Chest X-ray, PA view. Patient: 44 years old, sex F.
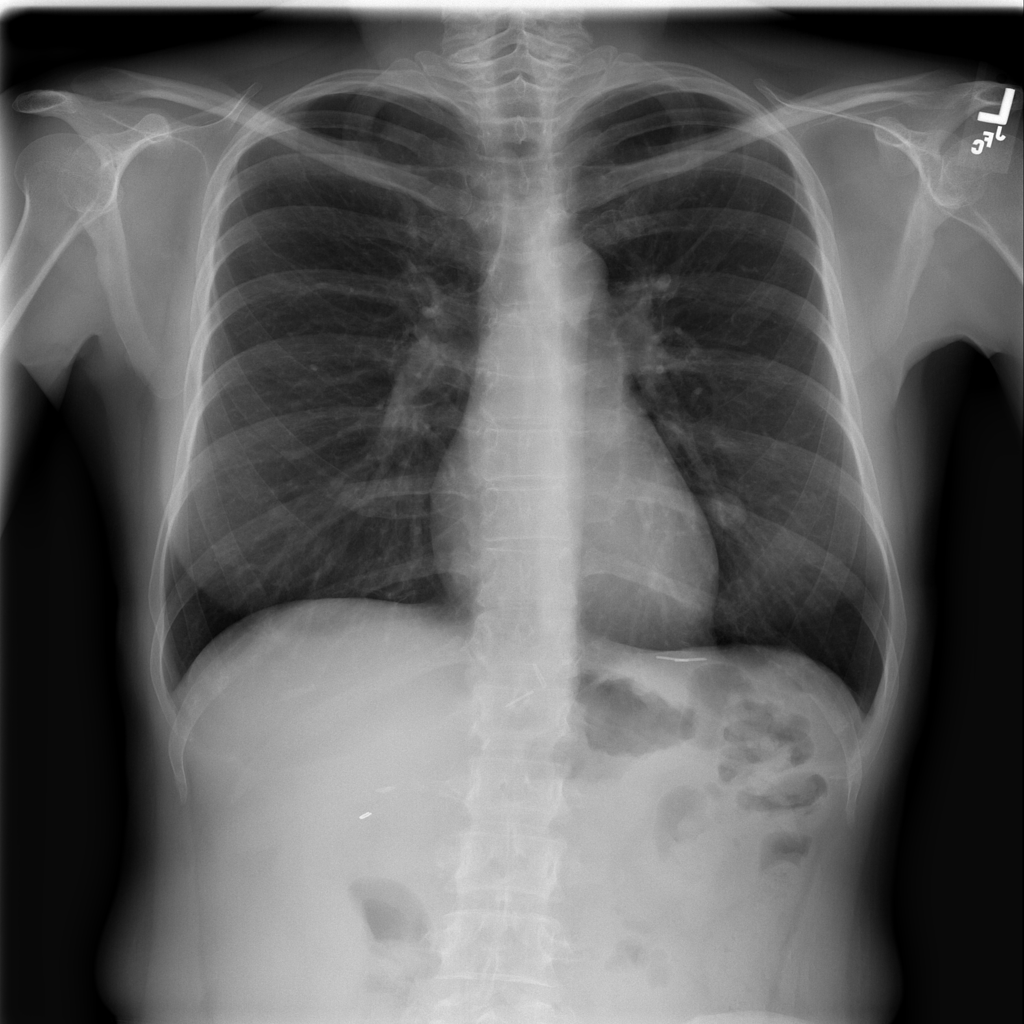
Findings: Infiltration